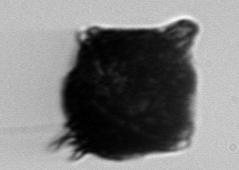
Label: Gonyaulax